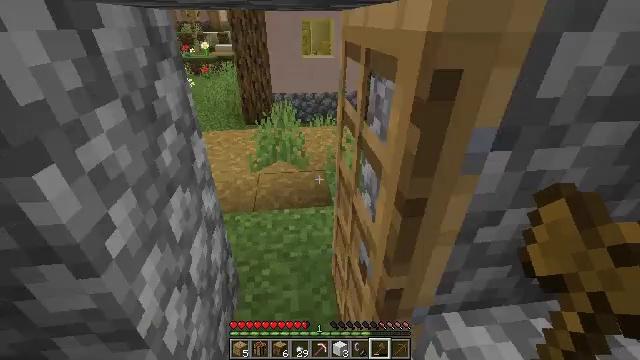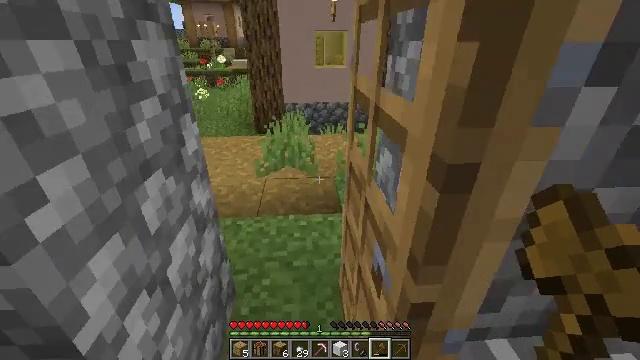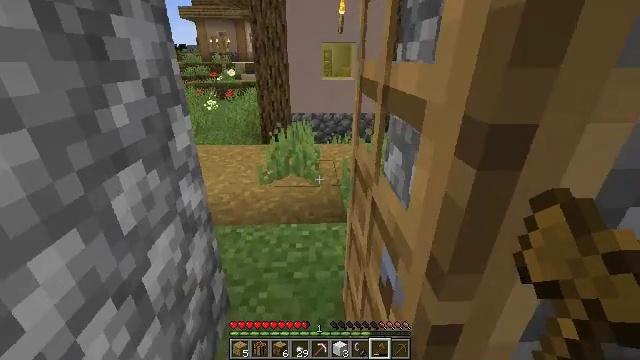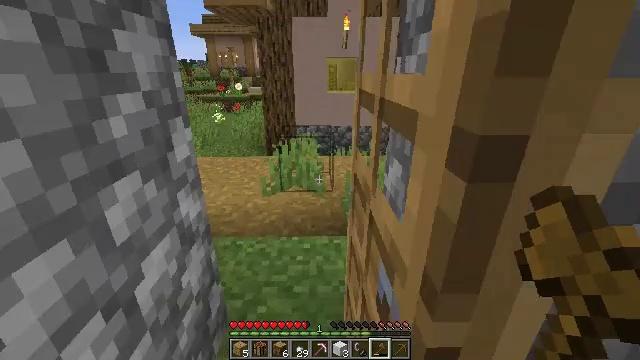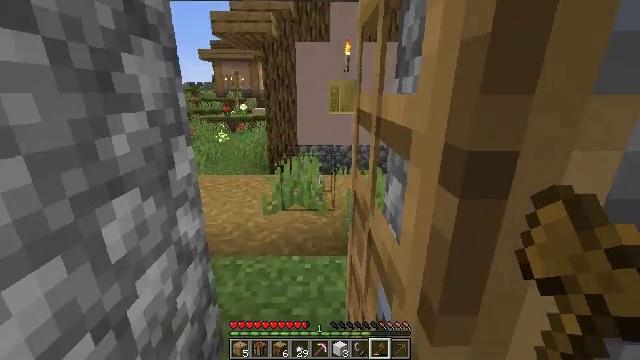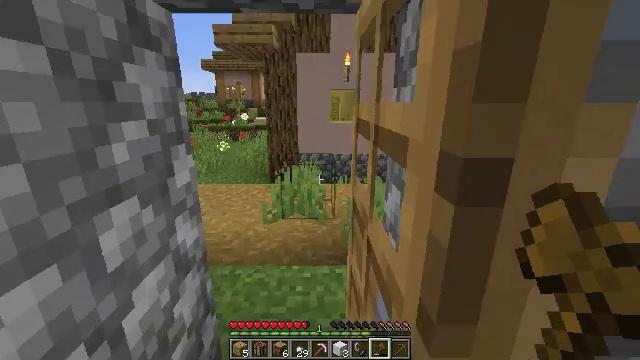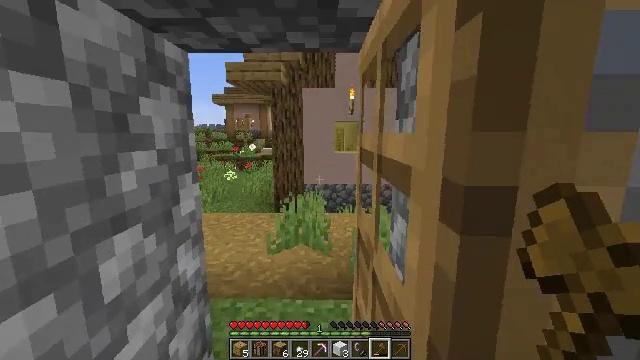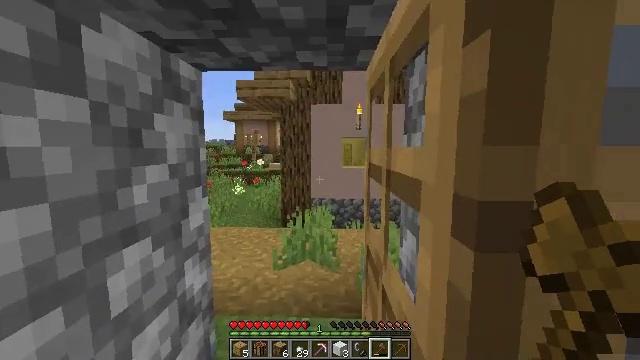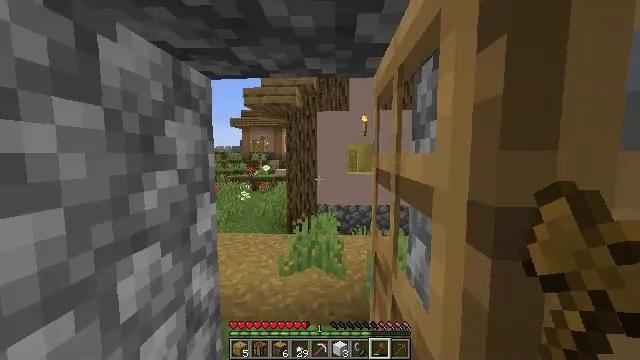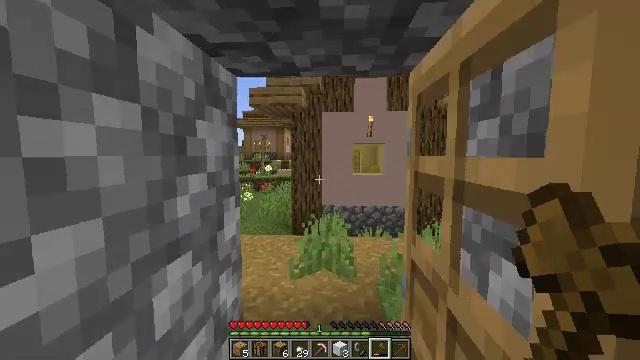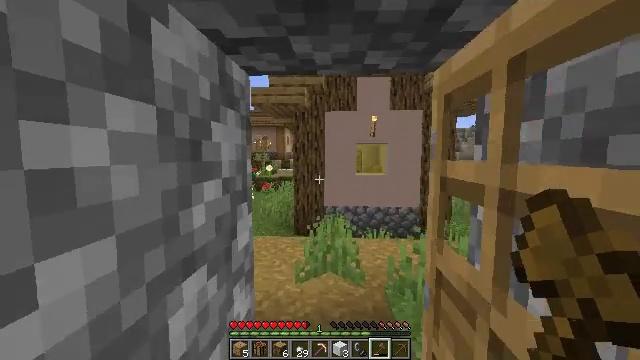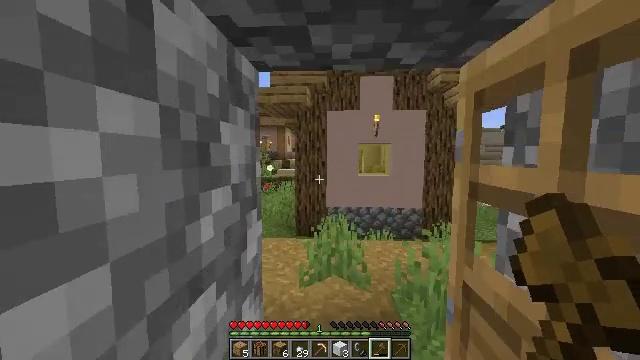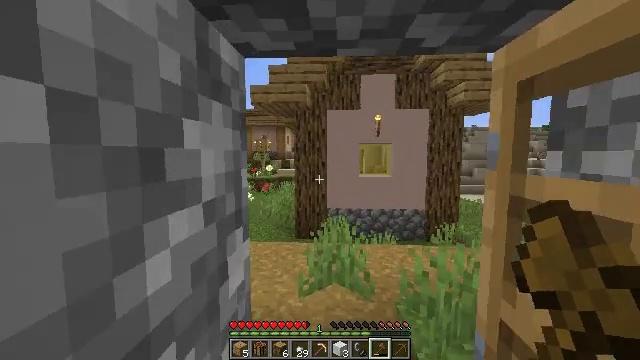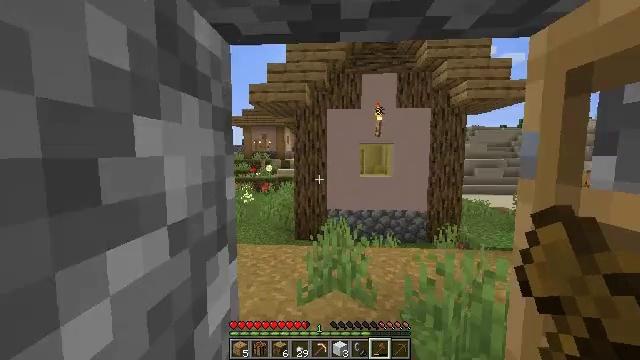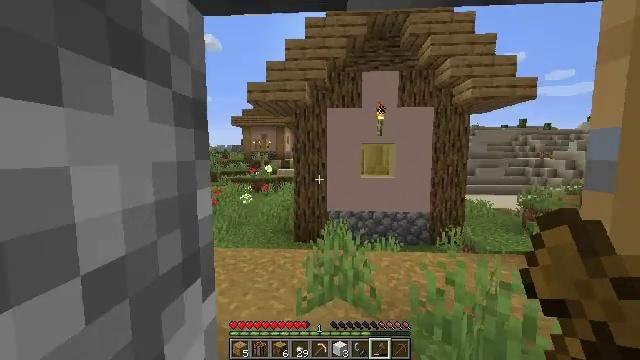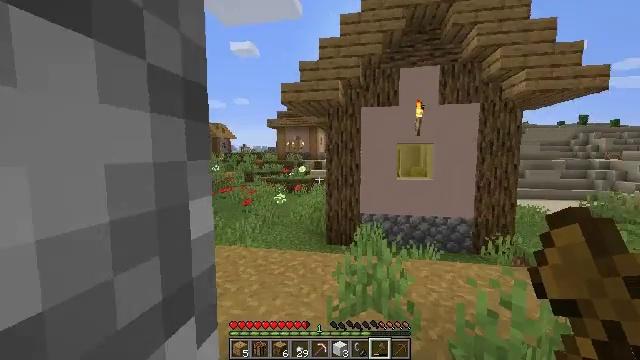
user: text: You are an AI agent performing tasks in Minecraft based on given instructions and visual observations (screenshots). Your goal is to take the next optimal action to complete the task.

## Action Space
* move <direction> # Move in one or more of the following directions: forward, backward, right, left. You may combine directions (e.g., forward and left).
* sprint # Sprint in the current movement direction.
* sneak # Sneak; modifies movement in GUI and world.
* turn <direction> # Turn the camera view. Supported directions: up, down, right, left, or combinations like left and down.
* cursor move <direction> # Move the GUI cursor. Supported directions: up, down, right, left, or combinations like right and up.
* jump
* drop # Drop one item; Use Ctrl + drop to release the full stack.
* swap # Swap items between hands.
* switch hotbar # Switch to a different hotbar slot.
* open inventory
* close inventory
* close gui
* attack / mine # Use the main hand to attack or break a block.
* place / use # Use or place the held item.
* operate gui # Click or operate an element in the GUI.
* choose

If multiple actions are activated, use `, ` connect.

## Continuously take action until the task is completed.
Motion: motion action
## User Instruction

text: Break the chest to retrieve items inside.
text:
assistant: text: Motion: move forward, turn left and up
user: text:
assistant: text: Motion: move forward, turn left and up
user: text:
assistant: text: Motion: move forward, turn left and up
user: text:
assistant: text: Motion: move forward, turn up
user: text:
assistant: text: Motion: move forward, turn up
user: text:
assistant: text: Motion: move forward, turn left and up
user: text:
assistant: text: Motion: move forward, turn left and up
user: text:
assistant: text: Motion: move forward and move left, turn left and up
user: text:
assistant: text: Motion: move forward and move left
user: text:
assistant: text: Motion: move forward and move left
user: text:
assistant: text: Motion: move forward and move left
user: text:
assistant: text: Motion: move forward and move left
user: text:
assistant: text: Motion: move forward
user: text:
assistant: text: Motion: move forward
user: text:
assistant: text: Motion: move forward, turn left
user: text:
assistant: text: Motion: move forward, turn left
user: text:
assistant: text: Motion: move forward, turn left
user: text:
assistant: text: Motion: move forward, turn left
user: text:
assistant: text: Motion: move forward, turn left
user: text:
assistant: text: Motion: move forward, turn left
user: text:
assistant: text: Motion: move forward, turn left and down
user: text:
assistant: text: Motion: move forward, turn left
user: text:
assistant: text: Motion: move forward, turn left
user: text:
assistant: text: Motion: move forward, turn left
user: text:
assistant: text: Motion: no_op
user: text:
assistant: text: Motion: no_op
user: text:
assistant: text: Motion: move forward
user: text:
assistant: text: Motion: move forward, turn left and down
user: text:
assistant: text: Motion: turn left
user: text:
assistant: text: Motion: no_op